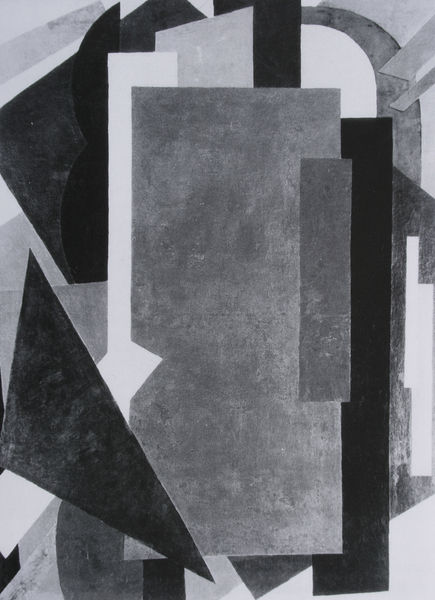
Titel: Painterly Architectonics
Künstler: Lyubov Popova
Schlagwörter: blau, kopf, schatten, weiß, dreieck, komposition, kubismus, kubistisch, bewegung, grau, hell, hintergrund, licht, mund, schwarz, zeichen, muster, person, rund, schnell, ecke, bogen, moderne, russland, abstrakt, fläche, flächen, modern, formen, grafik, linien, figuren, balken, collage, rechtecke, eckig, rechteck, form, schwarzweiss, grafisch, senkrecht, geometrisch, schiefer, symbolik, graustufen, dreiecke, geometrie, quadrat, viereck, vierecke, konstruktivismus, symbole, kubisch, russisch, zacke, suprematismus, grundformen, avangard, warz, bauhaus stil, gespiegeltes b, buchstabe b, flä#chen, intuitiv